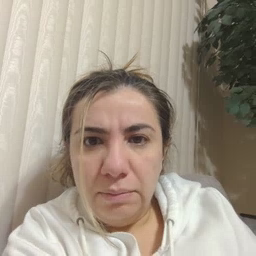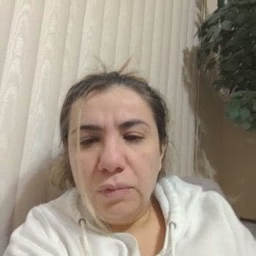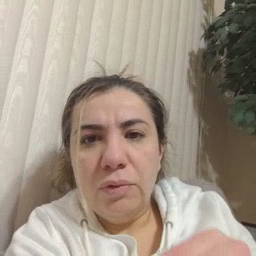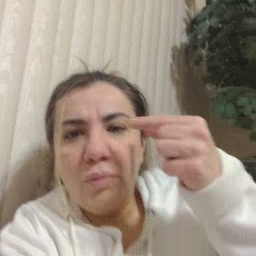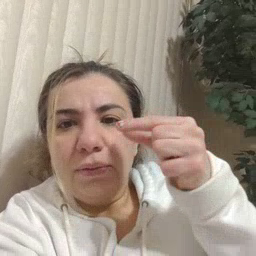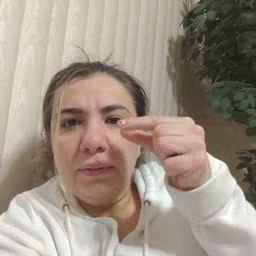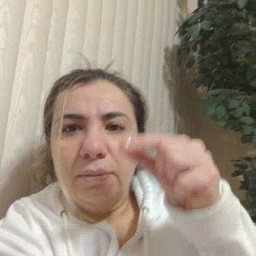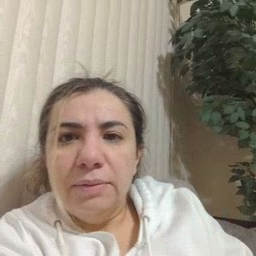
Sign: green